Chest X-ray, PA view. Patient: 55 years old, sex F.
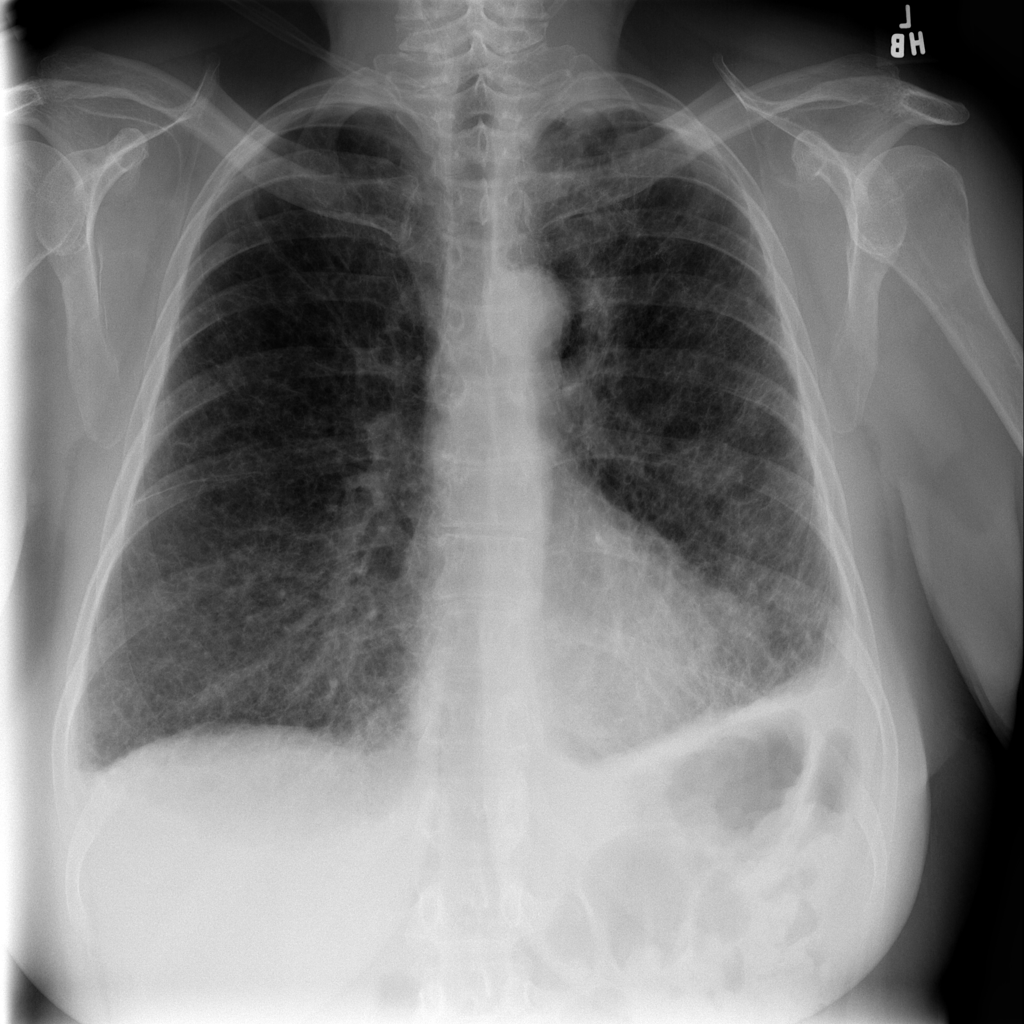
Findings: Effusion